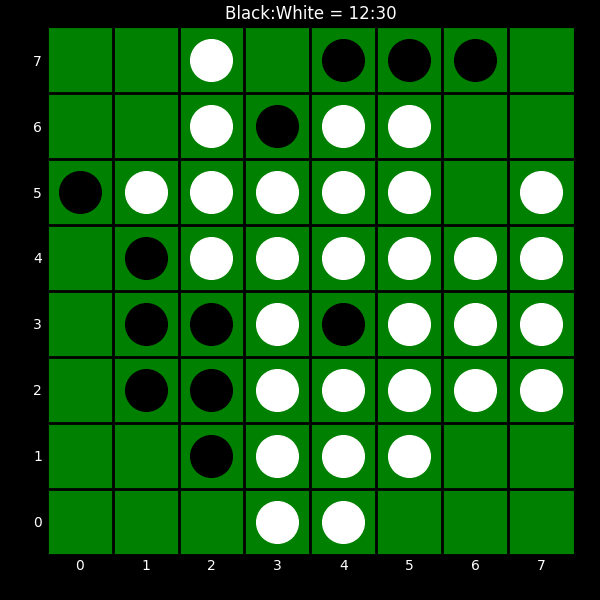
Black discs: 12
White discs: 30